Question: can someone give me an idea how to do this or what is the correct term for this kind of textbox?

(Original at <URL>
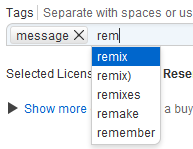
Answer: Look at this:
<URL>
and also this:
<URL>
and take a look at this question: <URL>